Question: I have been working on two column website, whereby when you scroll: column A goes up and column B goes down. I implemented an infinite scroll but what I am wondering is: is it possible to clone/append one column onto the other e.g. at a certain length of scrolling:
Once scrolled out of view:
- -
Technically still infinite but looping the boxes from column to column - spilling one into the other and back again.
Is this approach bad, or, is it better to just use endless scroll on each column? What is tripping me up, as I am new to JS and jQuery, is the logic, and what is the best approach to achieve this.

*Image just for example, the amount of boxes could be a lot higher e.g. 10 in each column.
My code so far: <URL>
My current attempt at clone/append:
'''
var ele = document.getElementById("box");
var arr = jQuery.makeArray(ele);
var data = (ele)[0];
$(window).scroll(function() {
if ( $(window).scrollTop() >= 1000) {
$(data).clone().appendTo('body');
} else {
..
}
});
'''
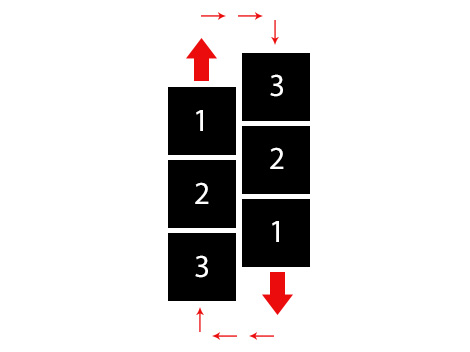
Answer: Infinite scrolling. Done : <URL>
You had set everything up.
The code () :
'''
var num_children = $('#up-left').children().length;
var child_height = $('#up-left').height() / num_children;
var half_way = num_children * child_height / 2;
$(window).scrollTop(half_way);
var ul = '#up-left';
var dr = '#down-right';
function crisscross() {
$(ul).css('bottom', '-' + window.scrollY + 'px');
$(dr).css('bottom', '-' + window.scrollY + 'px');
var ulc = $(ul).children();
var drc = $(dr).children();
var corners = [ulc.first(),ulc.last(),drc.last(),drc.first()];
if (window.scrollY > half_way ) {
$(window).scrollTop(half_way - child_height);
corners[2].appendTo(ul);
corners[0].prependTo(dr);
} else if (window.scrollY < half_way - child_height) {
$(window).scrollTop(half_way);
corners[1].appendTo(dr);
corners[3].prependTo(ul);
}
}
$(window).scroll(crisscross);
'''
It works as your diagram suggests. The flicker is caused because browser reflow is triggered. A better method, instead of detaching and then inserting the divs, I believe would be simply to the attributes between two divs. Say whatever you have in there, the images, the text, the colors, the css classes, just swap that across with a big all purpose swap function. Then, since the containers themselves will remain fixed.
I adding containing divs and swapping the inner div out, so the size structure of the columns was preserved, but this did not work.